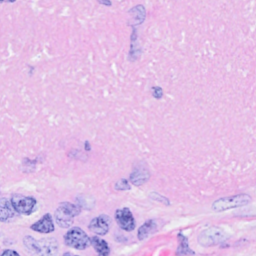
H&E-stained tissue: Breast